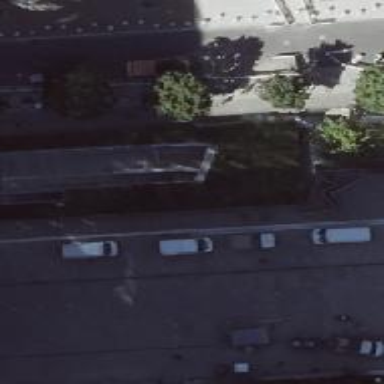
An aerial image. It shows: Parking entrance.